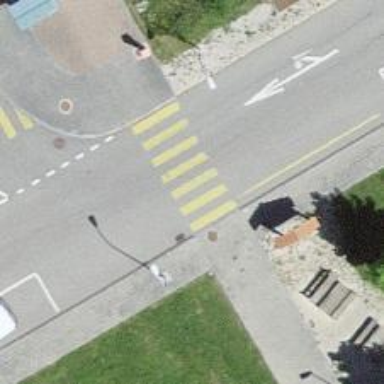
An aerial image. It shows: Marked crossing with zebra markings.